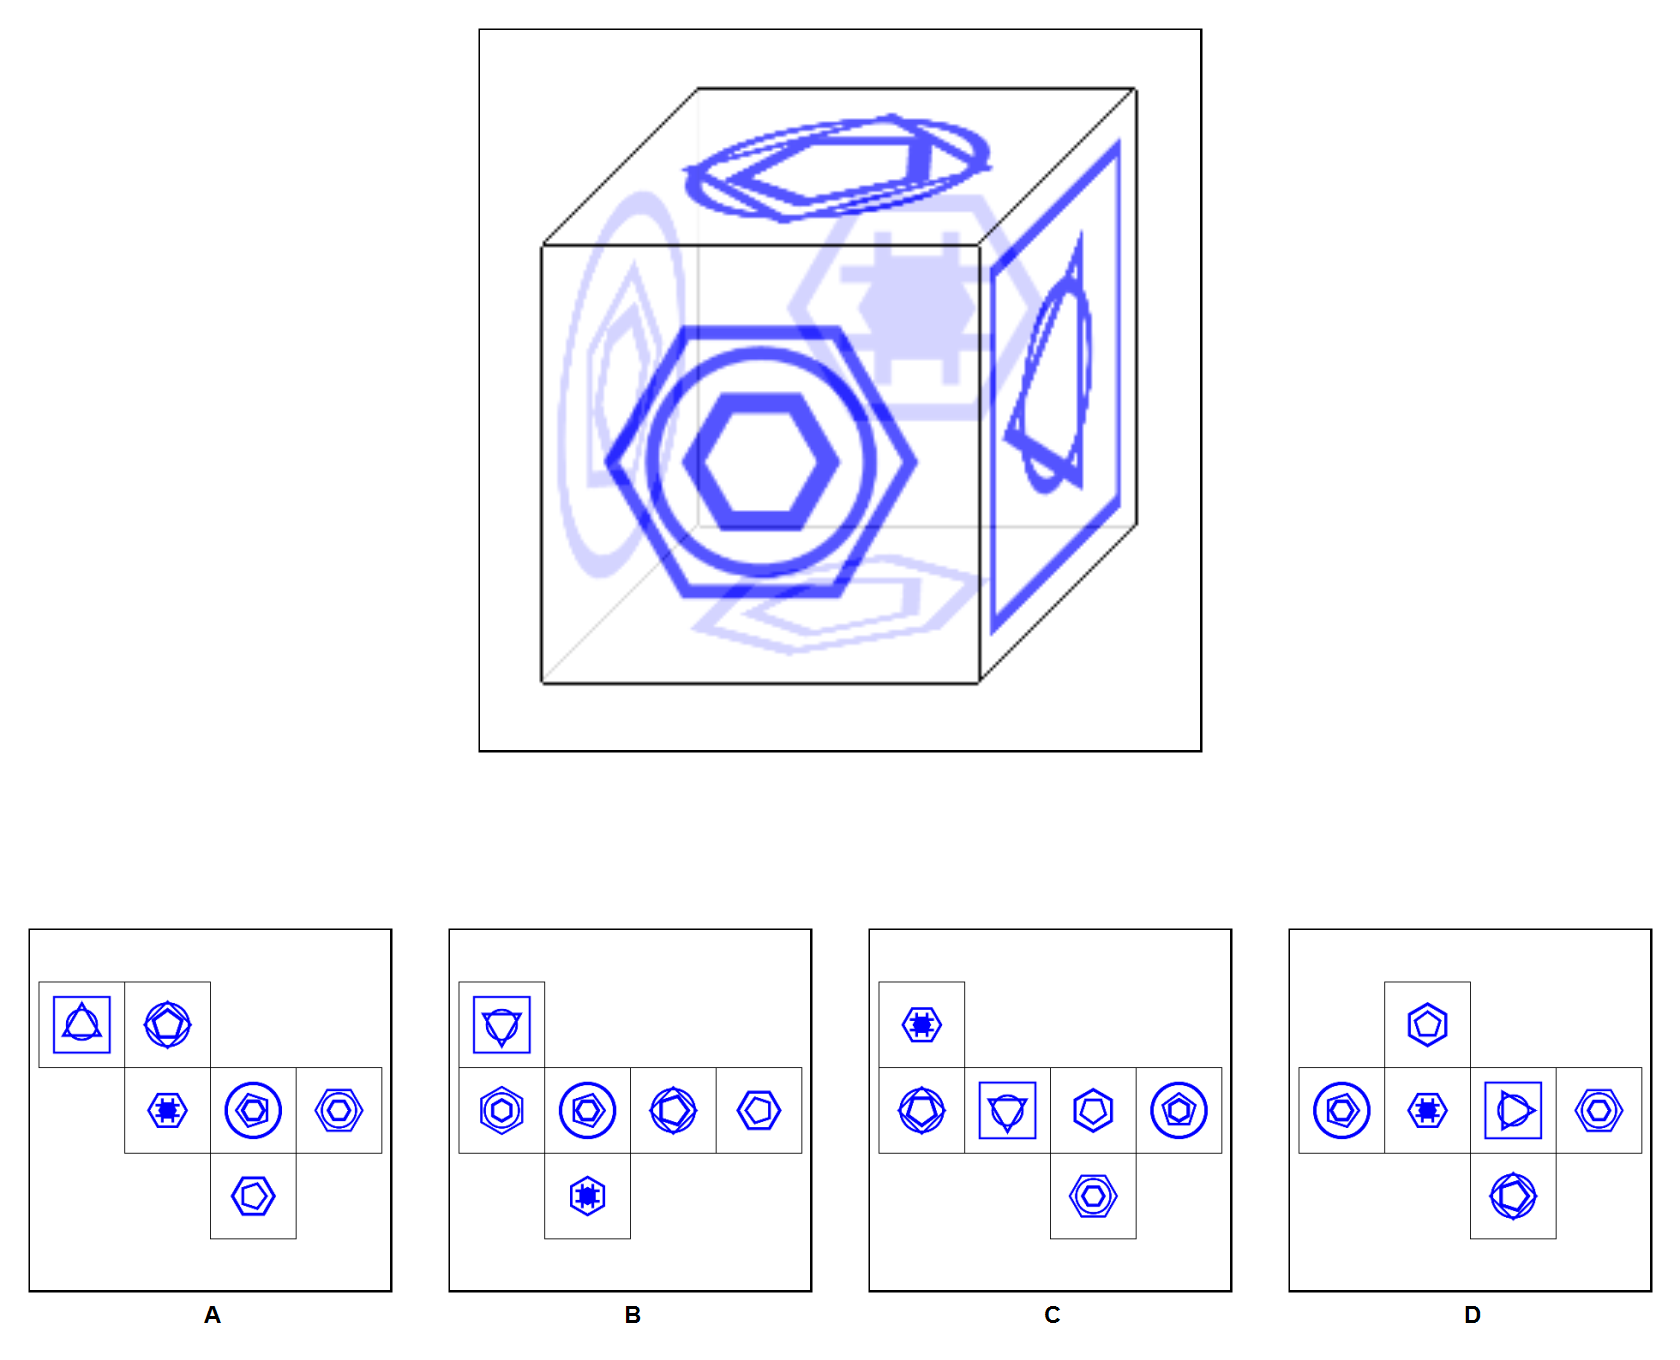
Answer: B